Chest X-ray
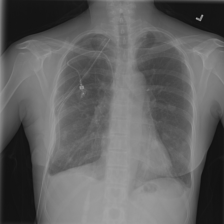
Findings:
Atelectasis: negative
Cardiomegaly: negative
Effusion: negative
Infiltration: negative
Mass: positive
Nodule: negative
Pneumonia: negative
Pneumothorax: positive
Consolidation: negative
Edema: negative
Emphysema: negative
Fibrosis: negative
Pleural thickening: negative
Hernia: negative